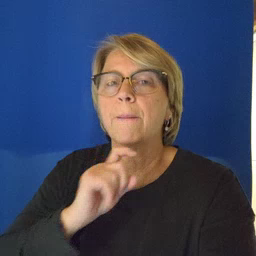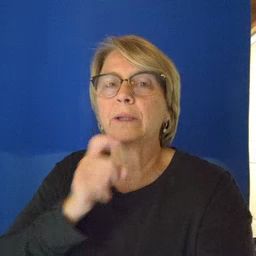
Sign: garbage